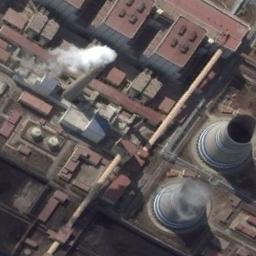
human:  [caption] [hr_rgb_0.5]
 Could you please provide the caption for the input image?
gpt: There are neatly planned factories in the thermal power station  There are two cooling towers emitting steam and a chimney emitting smoke .

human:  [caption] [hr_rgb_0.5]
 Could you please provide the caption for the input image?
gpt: There are two thermal power stations at the top right of the picture, and the left one is emitting smoke .

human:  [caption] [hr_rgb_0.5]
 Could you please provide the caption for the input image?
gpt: The thermal power station is next to some buildings with white mist above .

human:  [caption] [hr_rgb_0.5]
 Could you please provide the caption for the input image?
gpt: There are many buildings next to the thermal power station .

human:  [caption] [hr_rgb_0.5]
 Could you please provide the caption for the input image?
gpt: There are many red buildings on the thermal power station .